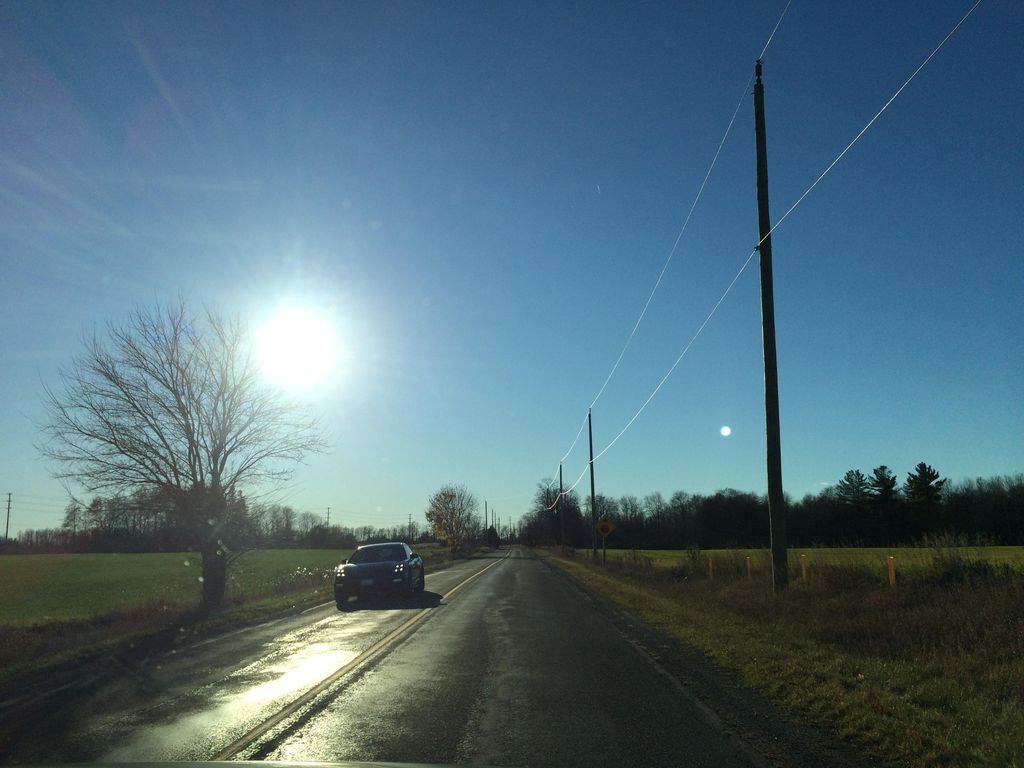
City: kitchener-waterloo